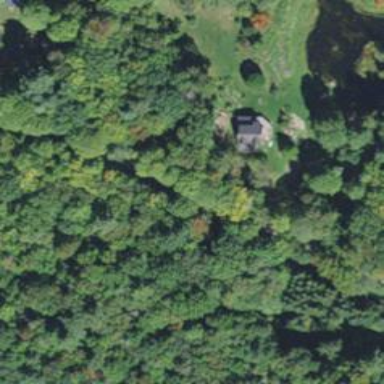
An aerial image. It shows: Simple house.